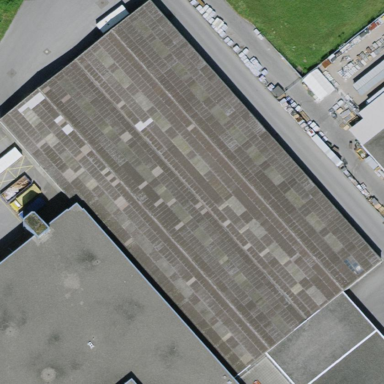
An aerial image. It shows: Commercial building.